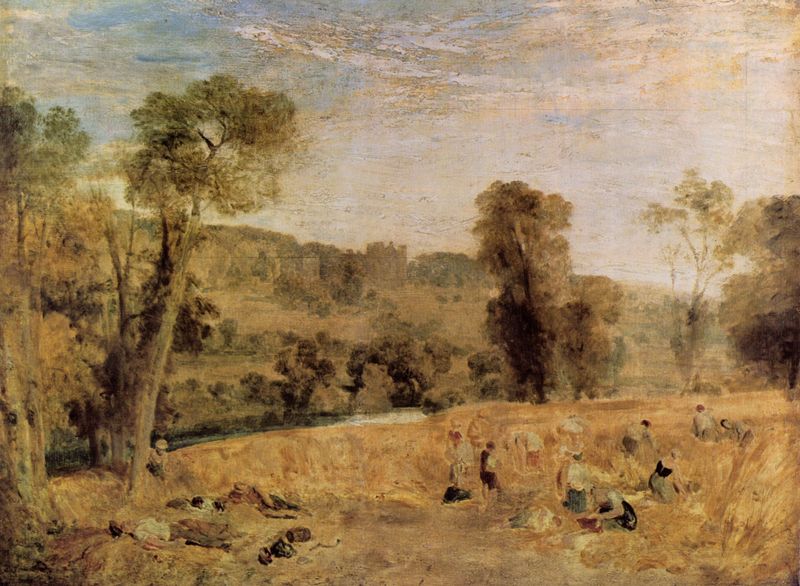
Titel: Cassiobury Park: Ernte
Künstler: William Turner
Standort: London
Institution: Tate Gallery
Schlagwörter: baum, berg, blau, dunkel, felsen, gemälde, himmel, kampf, körper, mann, schatten, schlaf, wasser, weiß, wolken, baumstämme, bäume, fluss, frauen, gelb, grün, impressionismus, landschaft, menschen, ocker, sitzen, stadt, äste, braun, frau, hell, hut, hüte, kleid, kleider, licht, männer, schwarz, gebäude, gras, haus, schirm, sonnenschirm, wiese, wolke, beige, leute, malerei, hose, leiche, mensch, stein, steine, tod, tot, bild, ast, bach, baumstamm, feld, felder, flusslauf, gräser, hügel, natur, strauch, weide, busch, büsche, pastos, sonne, sträucher, boden, land, kind, personen, person, tal, wald, arbeit, bauern, kinder, magd, sommer, ruhe, liegen, ruhen, schlafen, schlafende, schuhe, hosen, acker, arbeiten, ernte, feldarbeit, getreide, hafer, heiß, weizen, berge, fels, gebirge, gipfel, hitze, dorf, tag, landschaftsmalerei, ausflug, idylle, pause, rast, spazieren, stille, wetter, essen, duktus, baumkrone, baumkronen, frühling, bauer, paradies, spaziergang, geld, idyll, knechte, lichtung, hocken, liegende, sichel, leichen, tote, schirme, schuh, flora, pinselstrich, ferien, wanderer, sonnenschein, fauna, landwirtschaft, eden, landarbeit, ausruhen, brotzeit, rasten, wanderung, knecht, mägde, friedlich, picknik, landwirt, ruhende, freu, rastende, erntern, lndschaft, rasr, getreite, this is a beutiful landscape with warm colours, you see people laying in high grass, it gives me a relaxed feeling, i think it's during spring, mayby before the industrial revolution